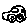
Label: car